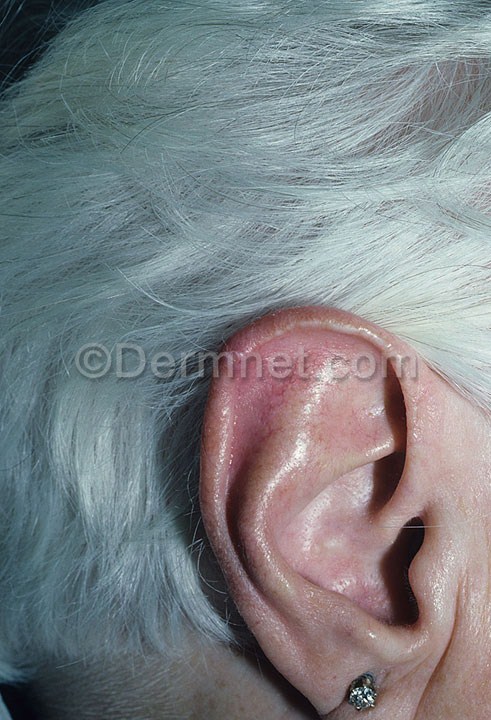
Disease: Seborrheic Keratoses and other Benign Tumors